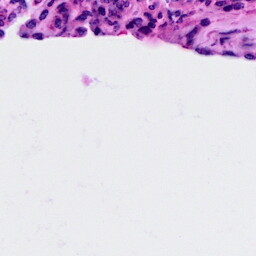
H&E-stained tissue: Cervix